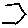
Label: hexagon